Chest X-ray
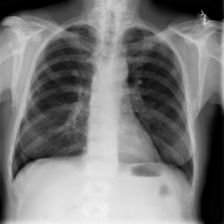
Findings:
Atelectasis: negative
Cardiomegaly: negative
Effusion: negative
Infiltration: negative
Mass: negative
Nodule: negative
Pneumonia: negative
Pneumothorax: negative
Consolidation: negative
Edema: negative
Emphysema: negative
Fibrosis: negative
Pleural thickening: negative
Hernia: negative